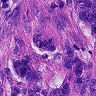
Metastatic tissue present: yes